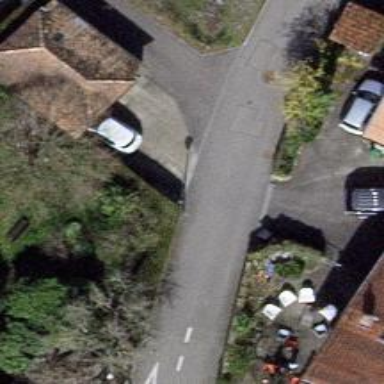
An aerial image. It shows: Driveway leading to service road.